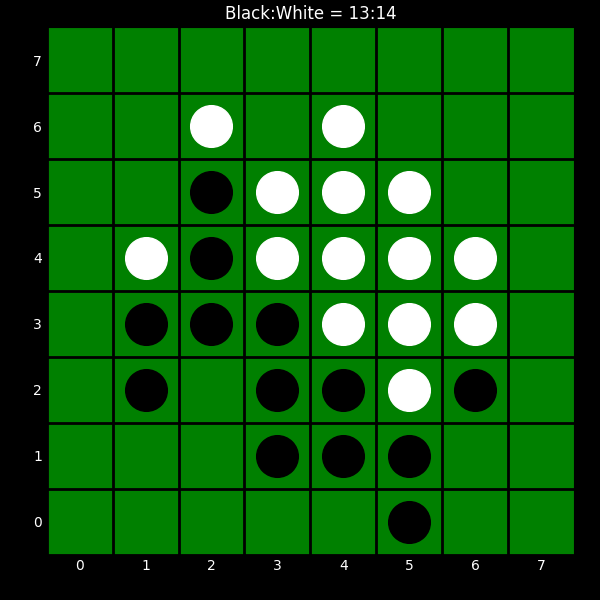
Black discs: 13
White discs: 14